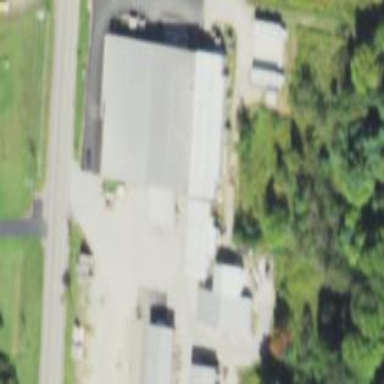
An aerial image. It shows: Sawmill building.